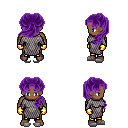
a pixel art fantasy rpg character, male body template, human, dark skin, chain mail, gold greaves, purple princess hairstyle, gold gloves, white slippers, four views (front, back, left, right), 2x2 character sprite sheet, small pixel art, hard edges, no anti-aliasing